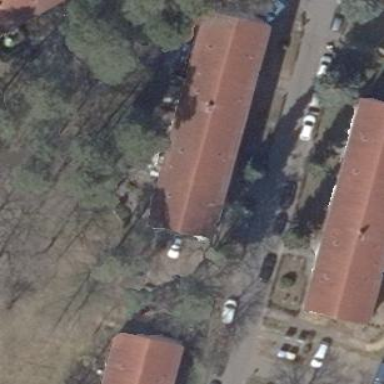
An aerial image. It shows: Gabled roof adorns the apartments building.